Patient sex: M
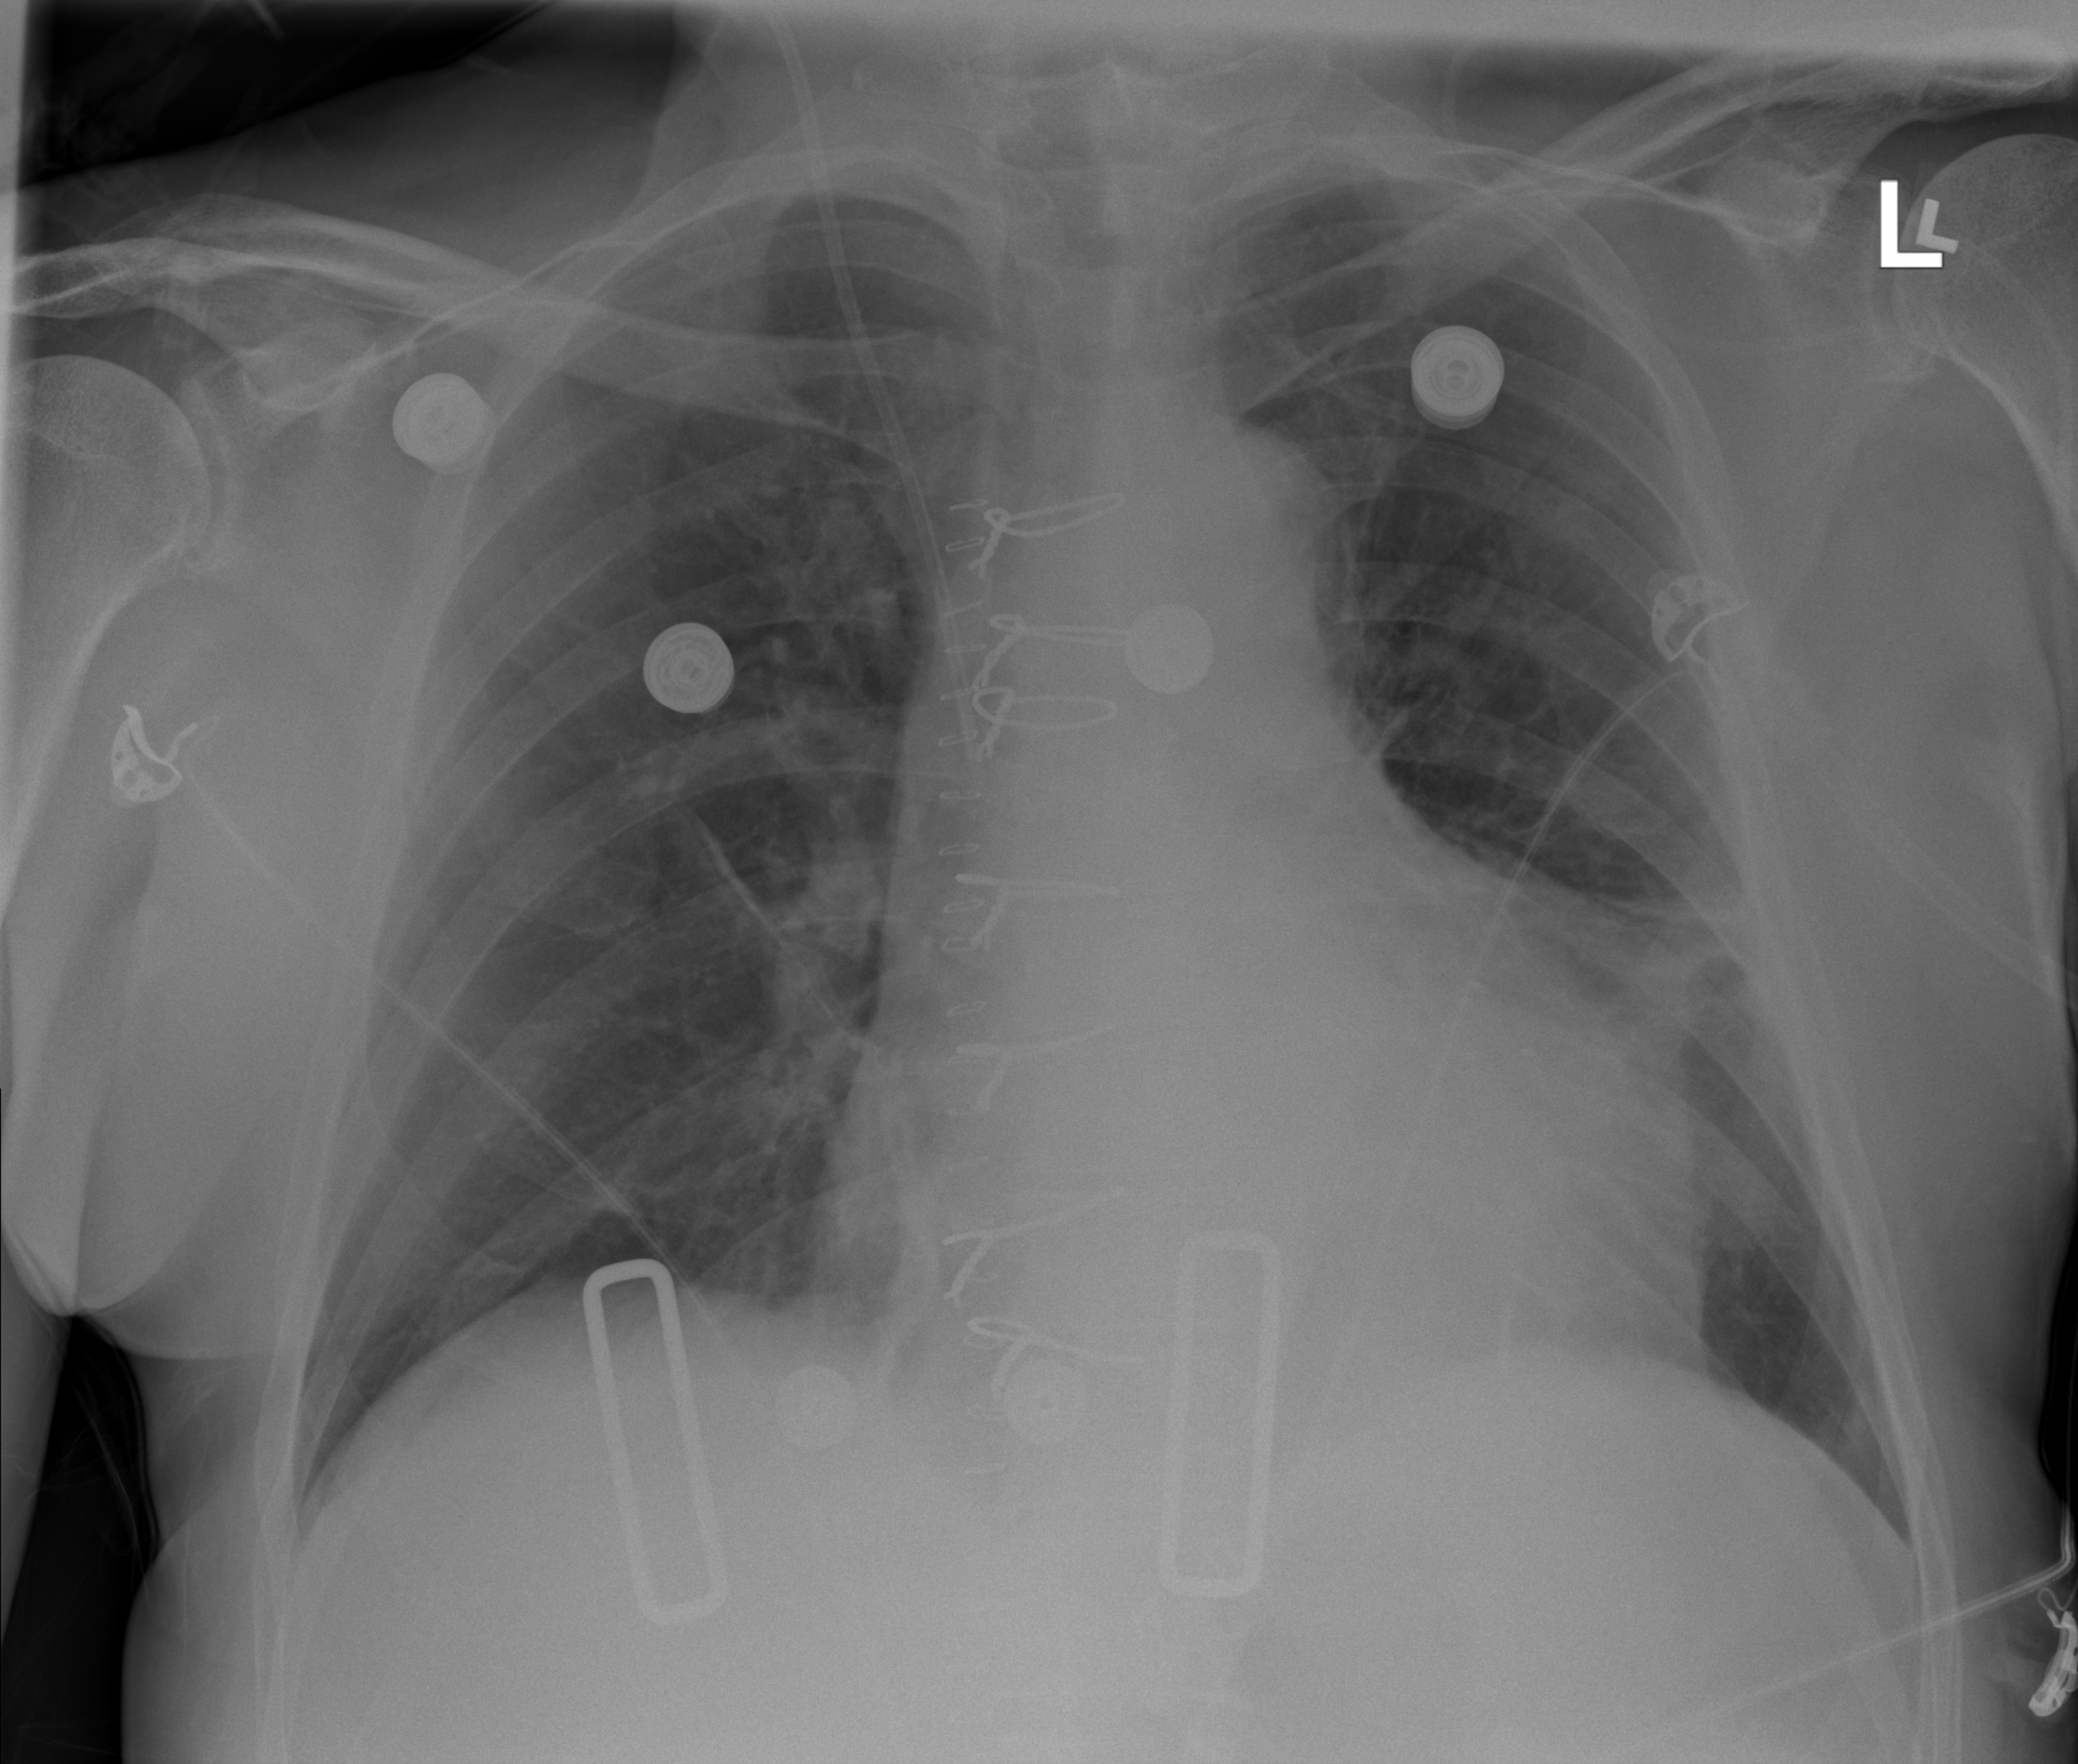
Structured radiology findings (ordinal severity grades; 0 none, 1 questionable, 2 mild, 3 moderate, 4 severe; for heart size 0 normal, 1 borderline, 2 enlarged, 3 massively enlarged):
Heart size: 2
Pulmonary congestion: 2
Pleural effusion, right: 0
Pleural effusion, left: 0
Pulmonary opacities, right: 0
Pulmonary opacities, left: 0
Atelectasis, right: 2
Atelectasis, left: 2